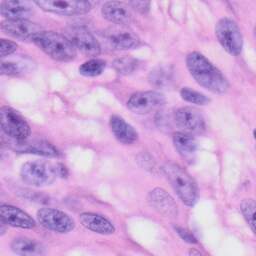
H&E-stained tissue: Skin